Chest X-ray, PA view. Patient: 37 years old, sex M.
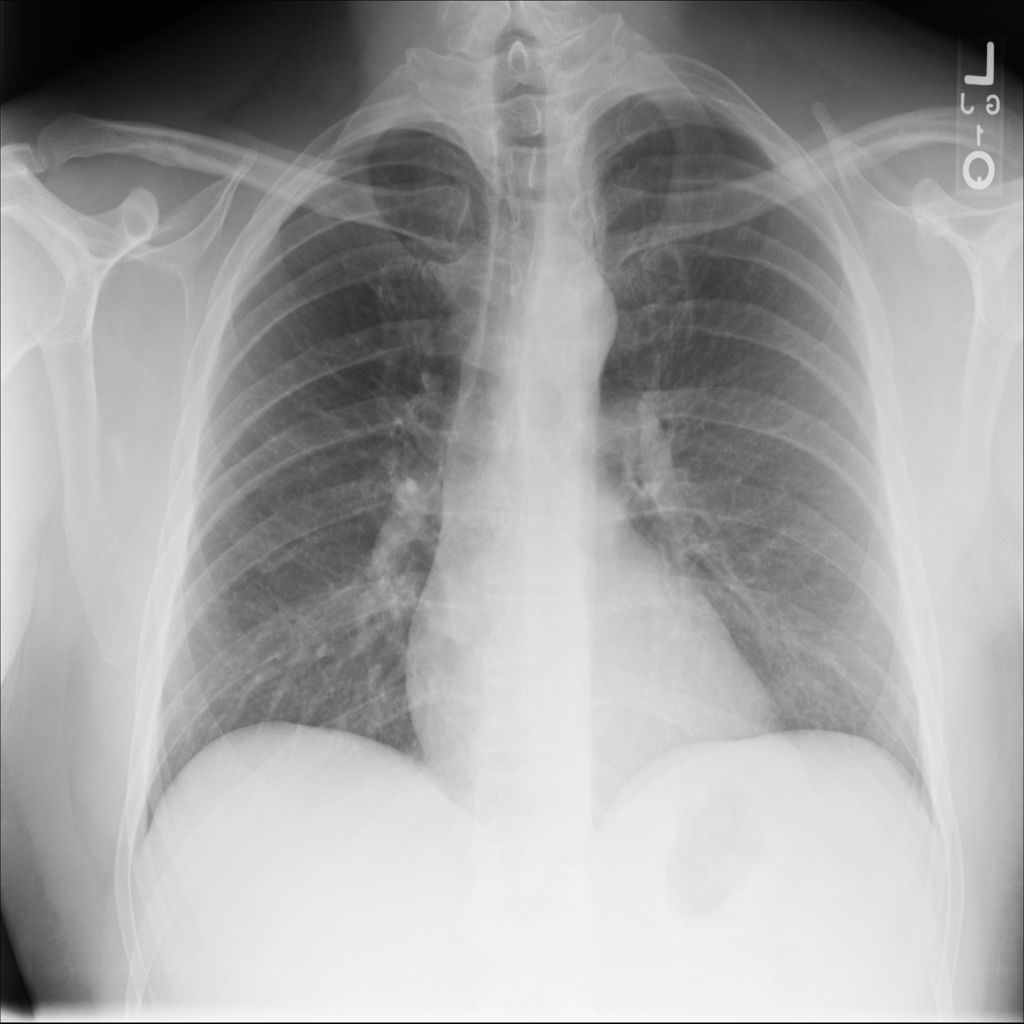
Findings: No Finding